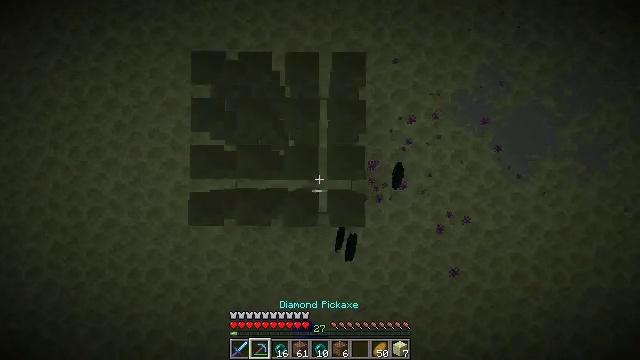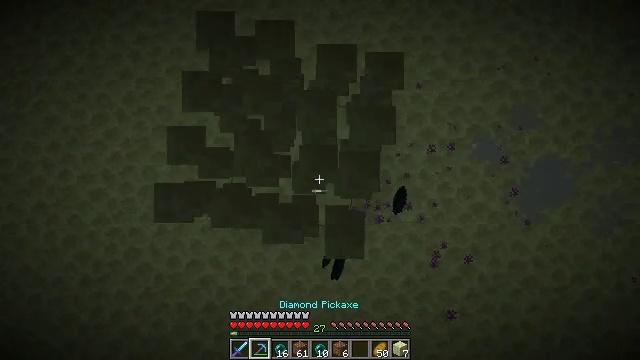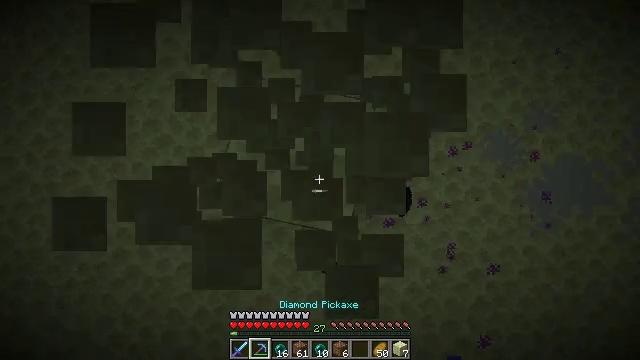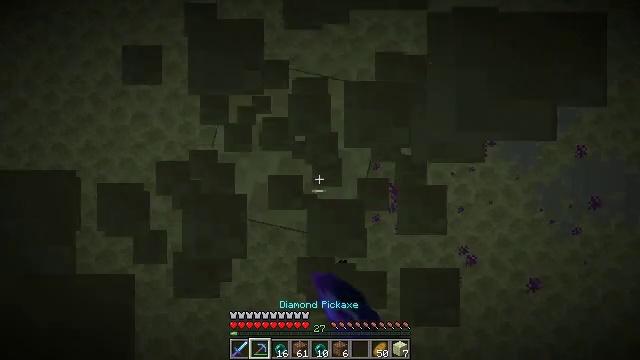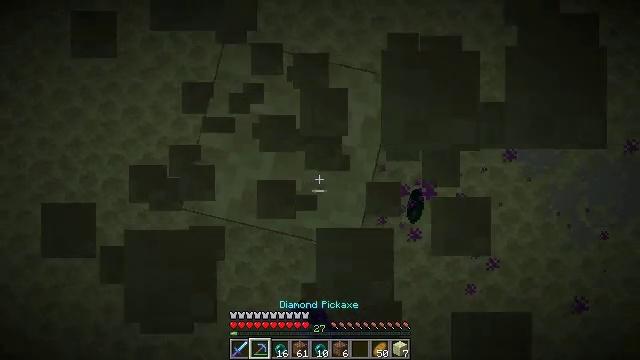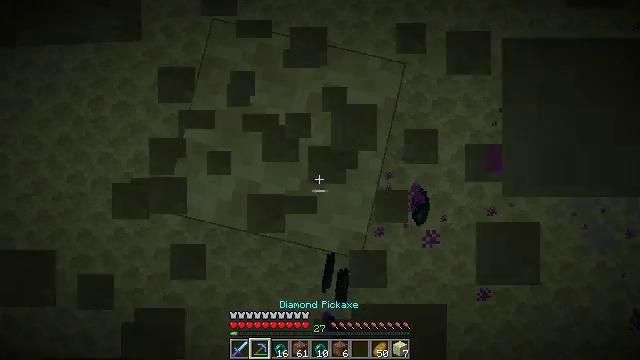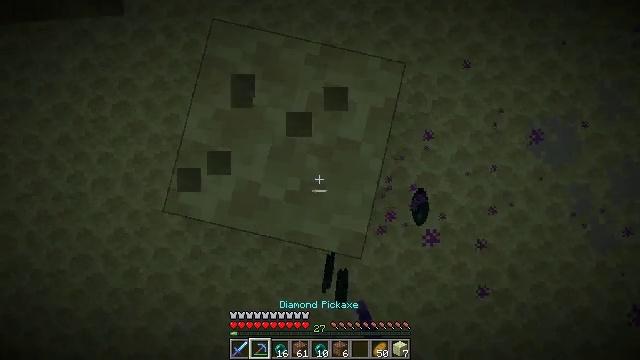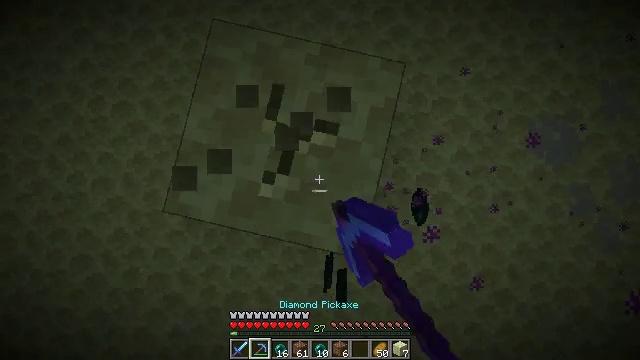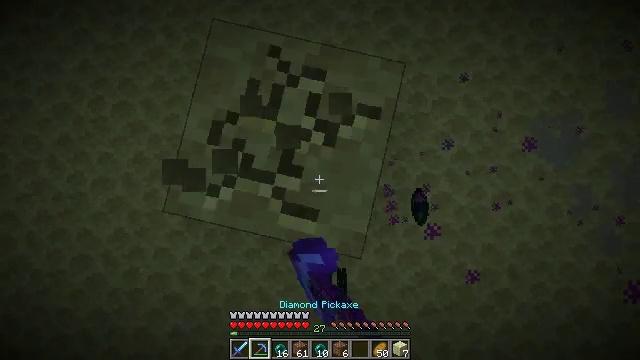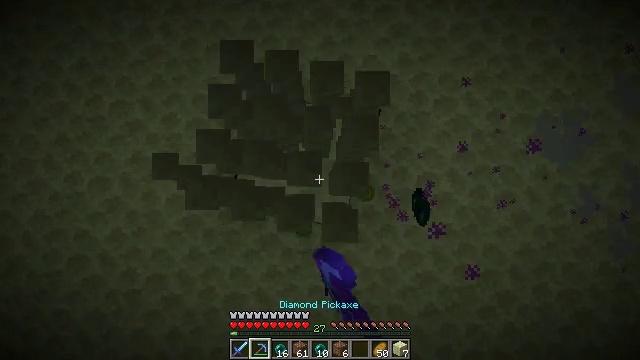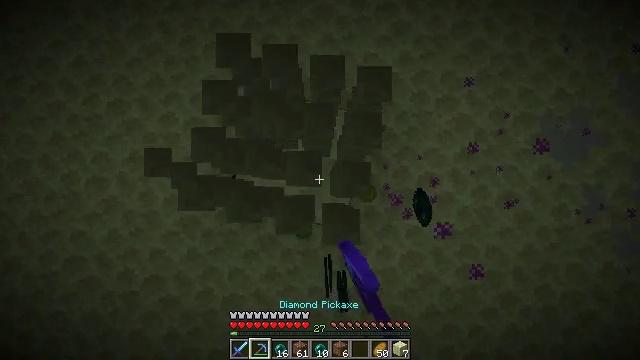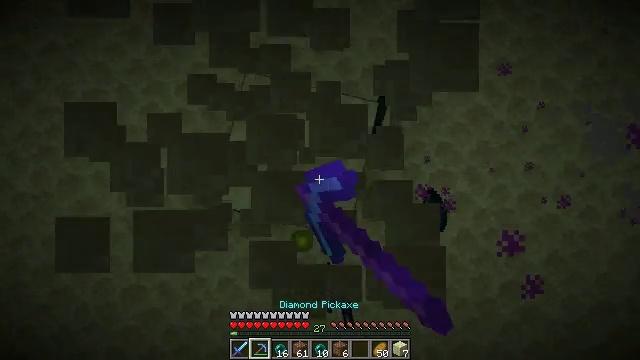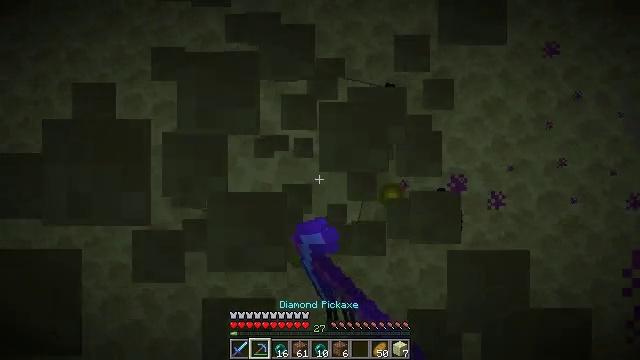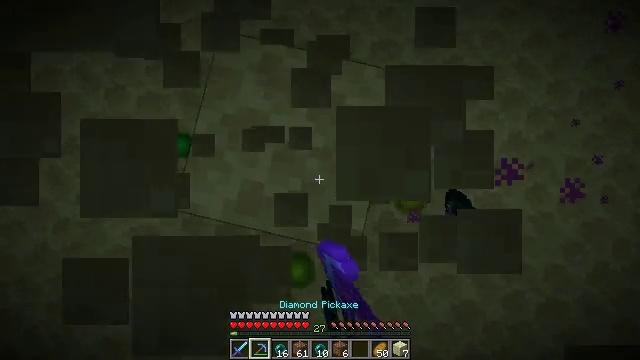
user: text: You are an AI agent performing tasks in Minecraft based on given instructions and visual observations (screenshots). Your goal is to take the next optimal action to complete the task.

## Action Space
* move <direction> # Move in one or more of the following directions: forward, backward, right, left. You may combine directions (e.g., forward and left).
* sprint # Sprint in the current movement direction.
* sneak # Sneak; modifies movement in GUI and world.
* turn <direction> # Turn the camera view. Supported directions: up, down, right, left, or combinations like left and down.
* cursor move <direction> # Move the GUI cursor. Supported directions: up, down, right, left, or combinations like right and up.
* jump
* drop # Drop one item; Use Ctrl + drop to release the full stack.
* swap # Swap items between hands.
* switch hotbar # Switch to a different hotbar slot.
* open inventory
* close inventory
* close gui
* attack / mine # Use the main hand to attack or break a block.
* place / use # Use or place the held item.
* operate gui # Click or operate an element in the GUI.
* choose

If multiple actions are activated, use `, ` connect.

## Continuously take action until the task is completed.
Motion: motion action
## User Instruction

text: Mine the end stone in the End dimension.
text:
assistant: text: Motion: sneak, turn left and up, attack / mine
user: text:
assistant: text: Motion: sneak, attack / mine
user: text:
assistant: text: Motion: sneak, attack / mine
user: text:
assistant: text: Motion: sneak, attack / mine
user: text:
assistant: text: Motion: sneak, attack / mine
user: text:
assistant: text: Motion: sneak, attack / mine
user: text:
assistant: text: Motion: sneak, attack / mine
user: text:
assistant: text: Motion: sneak, attack / mine
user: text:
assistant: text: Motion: sneak, attack / mine
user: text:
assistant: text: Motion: sneak, attack / mine
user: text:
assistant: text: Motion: sneak, attack / mine
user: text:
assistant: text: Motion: sneak, attack / mine
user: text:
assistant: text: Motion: sneak, attack / mine
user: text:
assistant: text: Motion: sneak, attack / mine